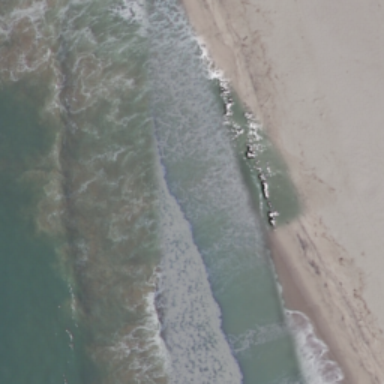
This is a beach with green sea and white sands .